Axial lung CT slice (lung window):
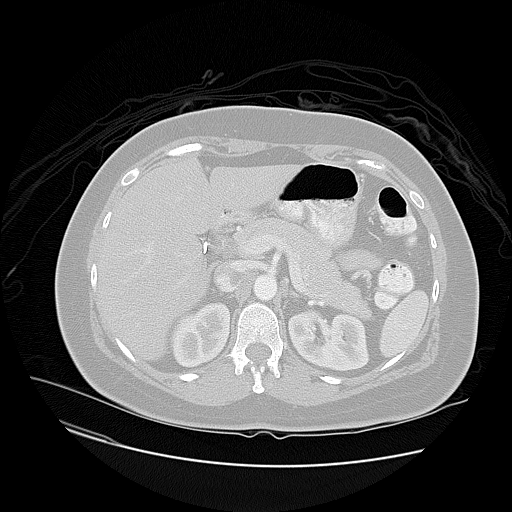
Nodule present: no